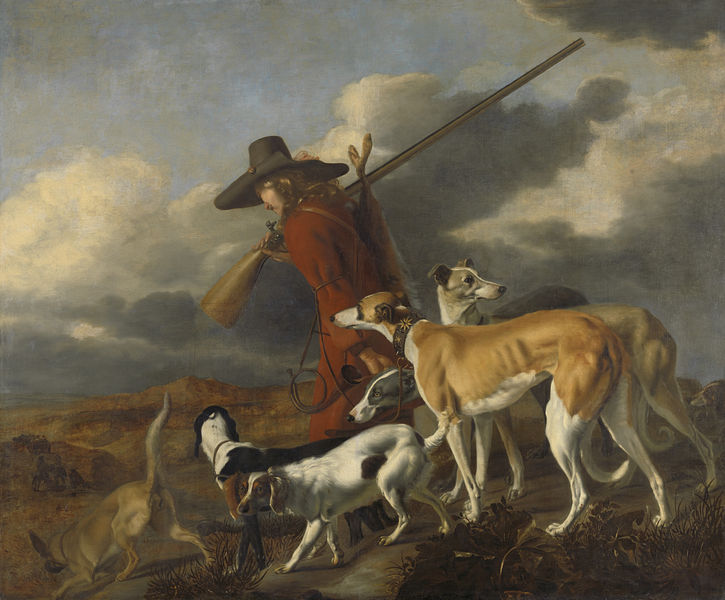
Titel: De jager
Künstler: Adriaen Cornelisz Beeldemaker
Standort: Amsterdam
Institution: Rijksmuseum
Schlagwörter: berg, gemälde, himmel, mann, wolken, landschaft, hut, gras, hund, hunde, rot, wolke, malerei, natur, busch, gebüsch, mantel, england, locken, hase, halsband, gebirge, sturm, wild, jagd, armband, jäger, gewehr, jagdhund, jagdbeute, flinte, jagdhunde, fuchsjagd, jagdhorn, schlapphut, windhunde, matel, hasenjagd, ge, finte